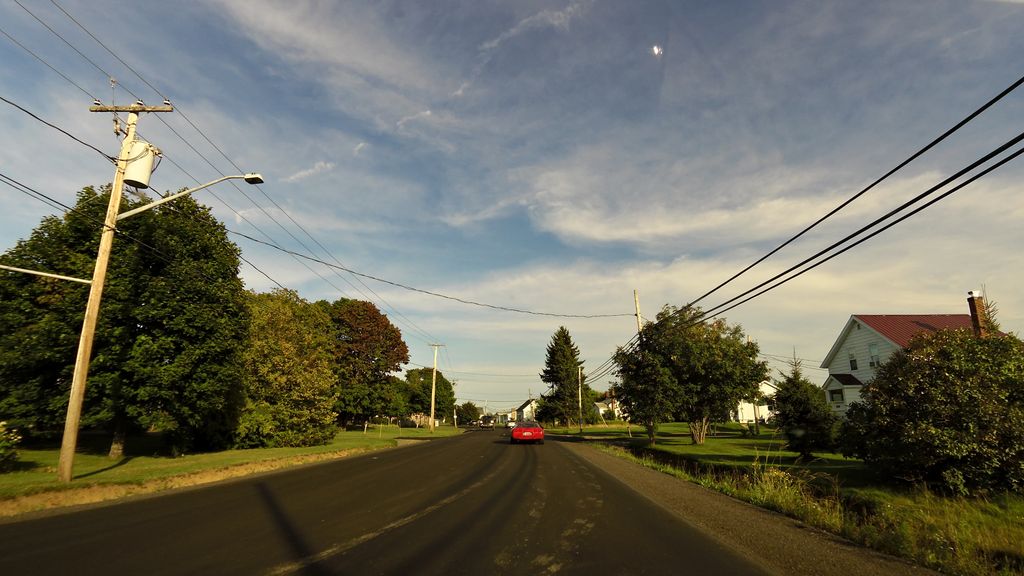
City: charlottetown